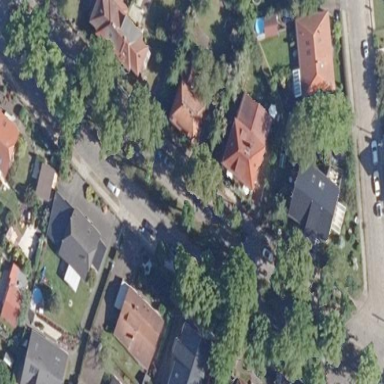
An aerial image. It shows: Village green area.